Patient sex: F
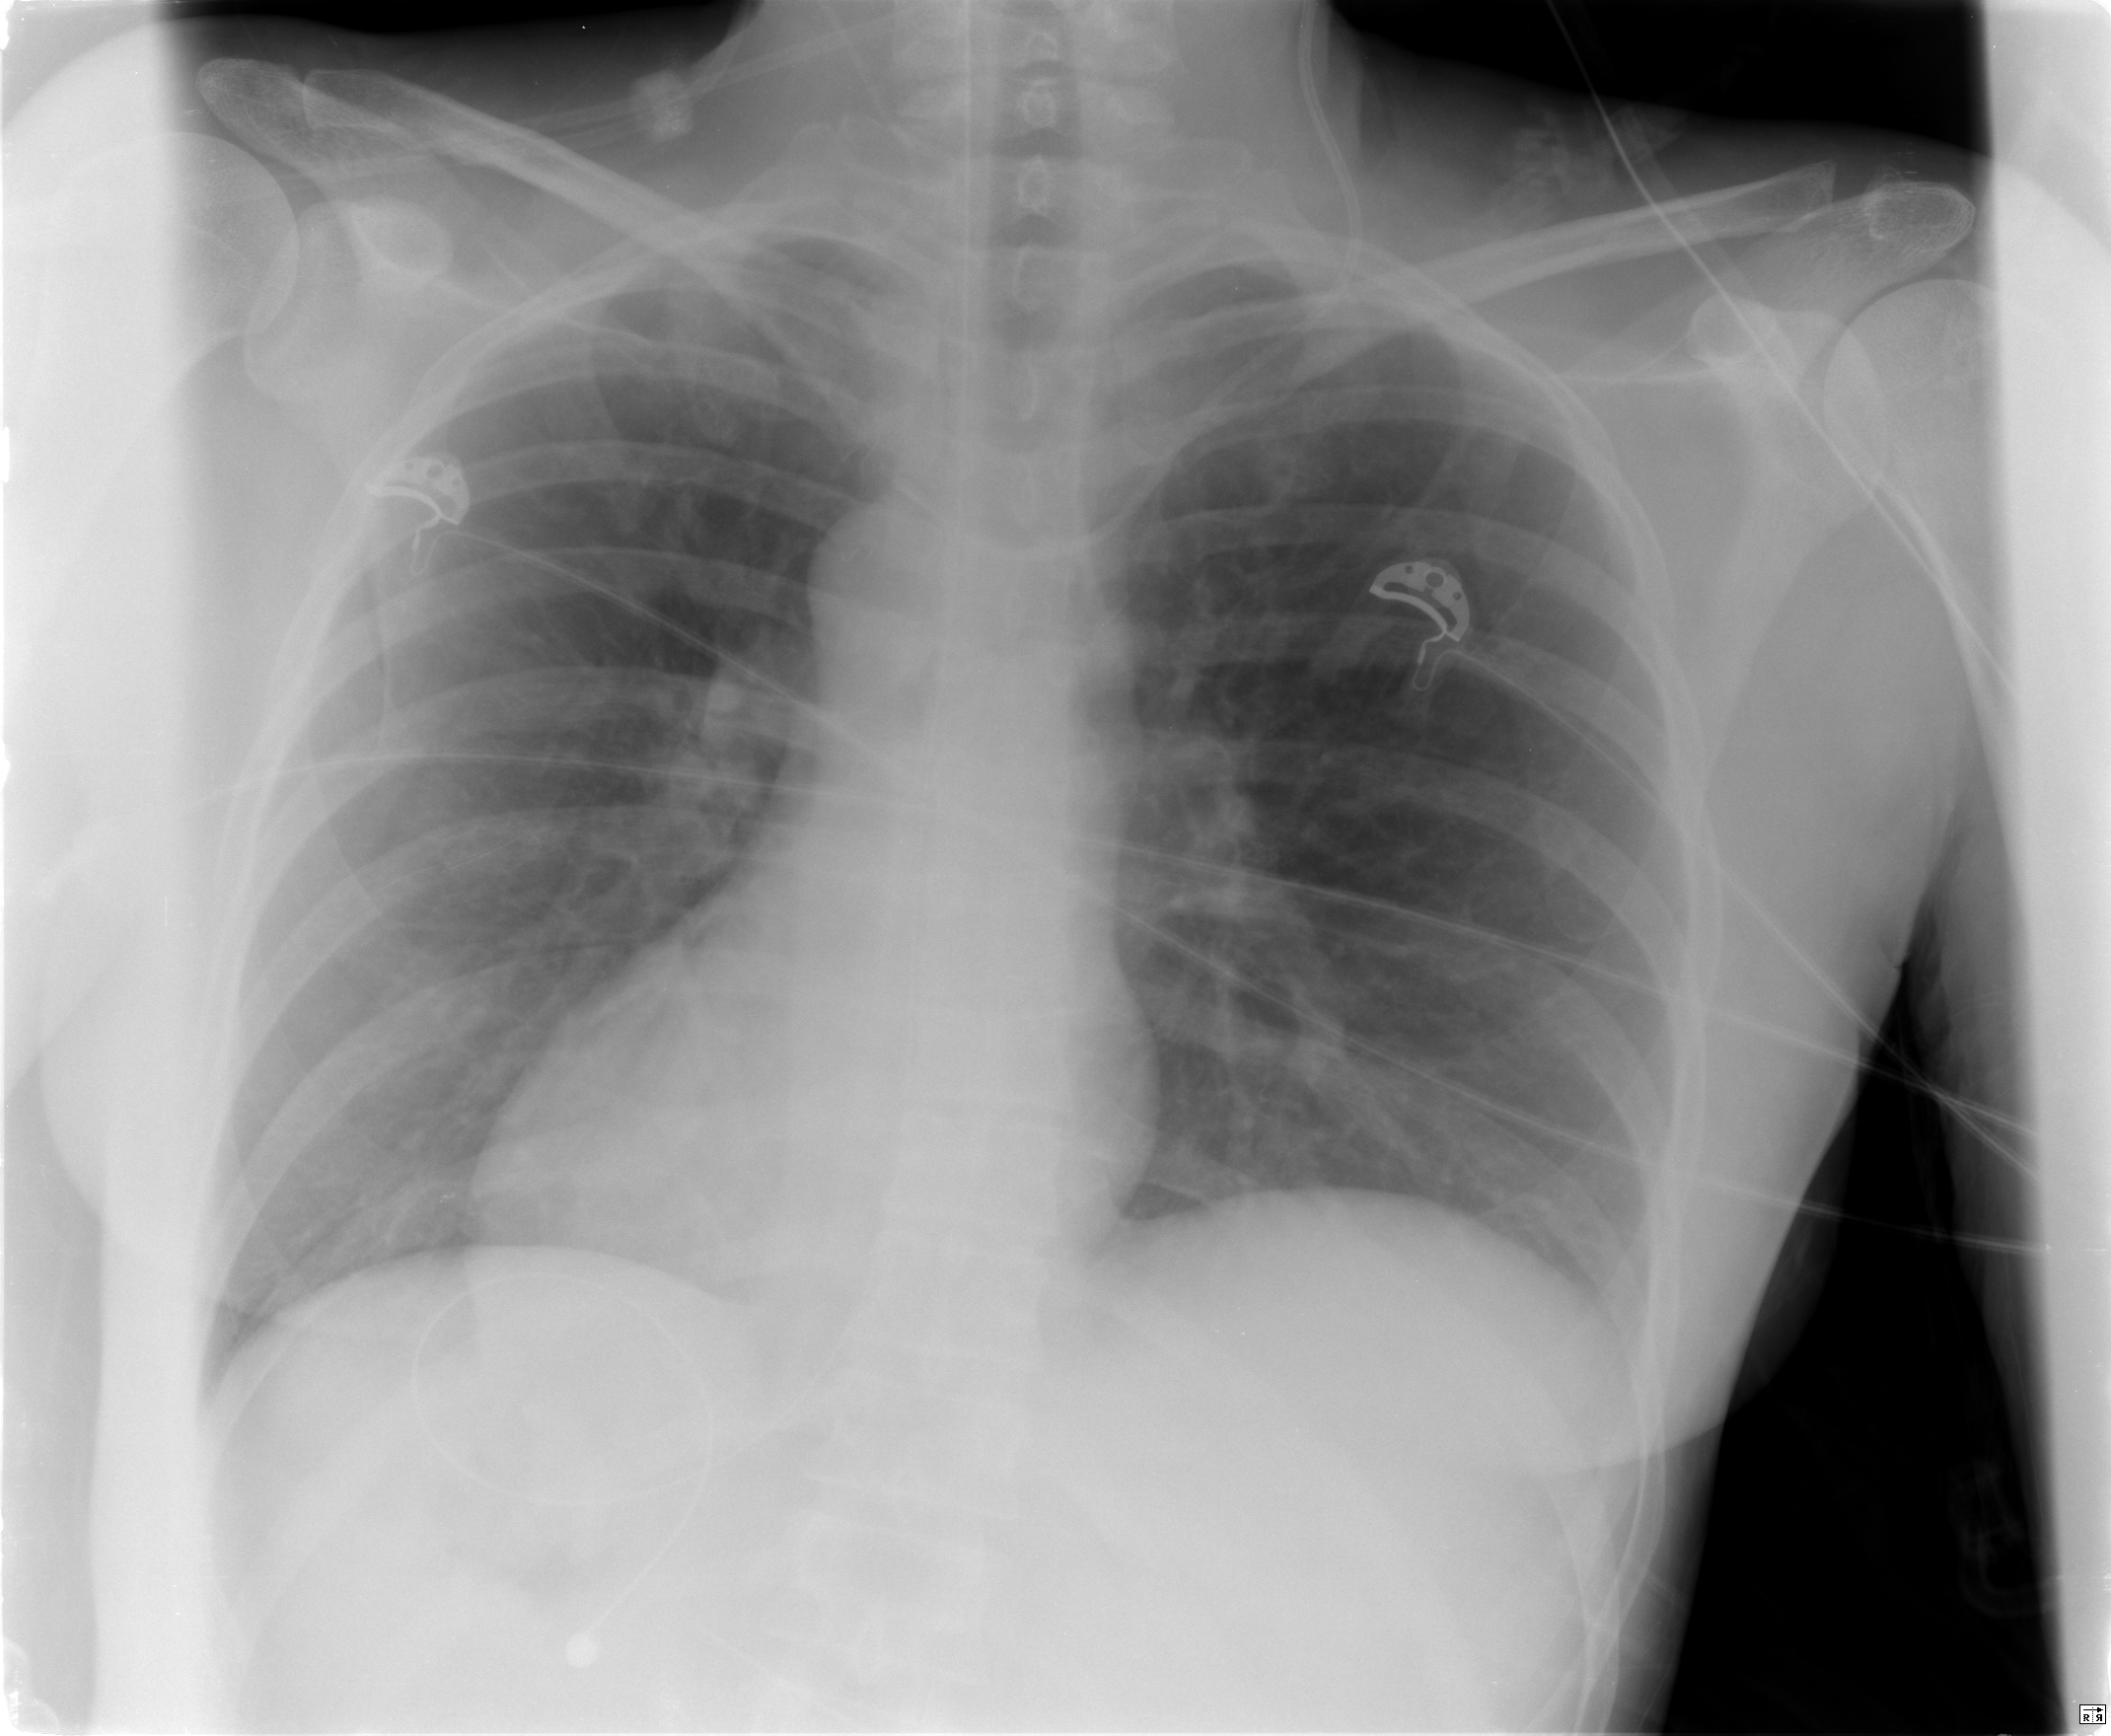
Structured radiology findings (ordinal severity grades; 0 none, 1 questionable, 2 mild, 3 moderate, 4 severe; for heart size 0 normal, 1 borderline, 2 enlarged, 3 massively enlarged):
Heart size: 0
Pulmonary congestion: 1
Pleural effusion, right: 0
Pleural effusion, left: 0
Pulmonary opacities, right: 0
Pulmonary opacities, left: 0
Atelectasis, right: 0
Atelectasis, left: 0